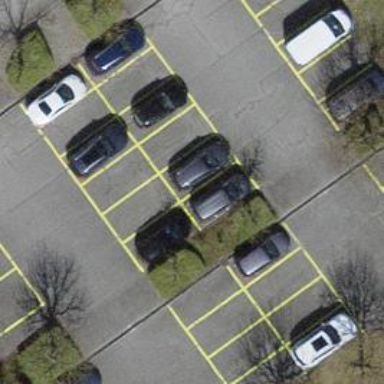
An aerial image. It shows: Parking area with surface.